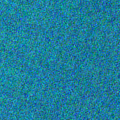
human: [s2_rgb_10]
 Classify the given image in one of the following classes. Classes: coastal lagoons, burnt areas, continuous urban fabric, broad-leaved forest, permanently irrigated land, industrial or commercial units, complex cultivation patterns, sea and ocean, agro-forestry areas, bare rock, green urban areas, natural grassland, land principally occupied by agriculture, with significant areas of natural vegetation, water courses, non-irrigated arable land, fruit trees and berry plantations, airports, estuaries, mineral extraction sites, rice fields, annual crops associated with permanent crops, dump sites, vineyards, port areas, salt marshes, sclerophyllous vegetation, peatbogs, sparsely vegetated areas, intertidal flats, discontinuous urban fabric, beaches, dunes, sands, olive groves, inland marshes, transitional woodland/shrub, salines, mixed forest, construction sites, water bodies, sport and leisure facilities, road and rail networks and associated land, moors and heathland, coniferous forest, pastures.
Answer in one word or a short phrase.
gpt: sea and ocean